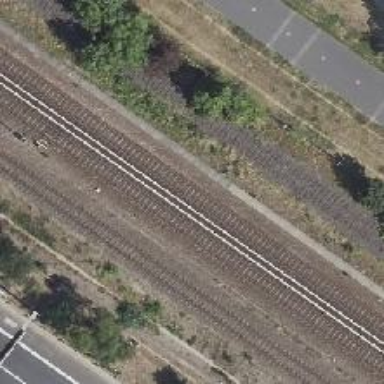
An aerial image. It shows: Electrified light rail railway.